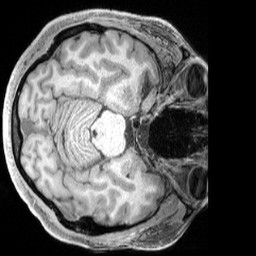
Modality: T1w
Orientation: axial
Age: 33
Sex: male
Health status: healthy
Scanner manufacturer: siemens
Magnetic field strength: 3 T
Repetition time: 2.4 s
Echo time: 0.00222 s